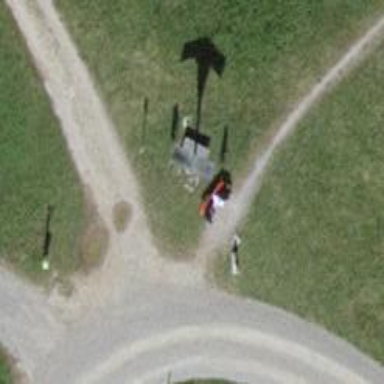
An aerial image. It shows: Wayside cross with historic significance.